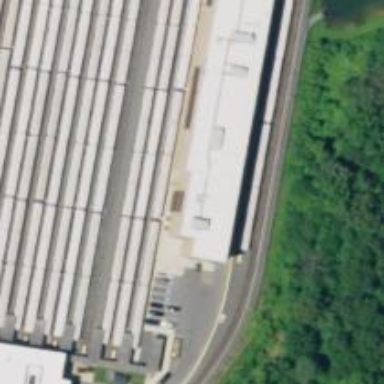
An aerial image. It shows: Building passage tunnel with electrified rail passing through service yard.